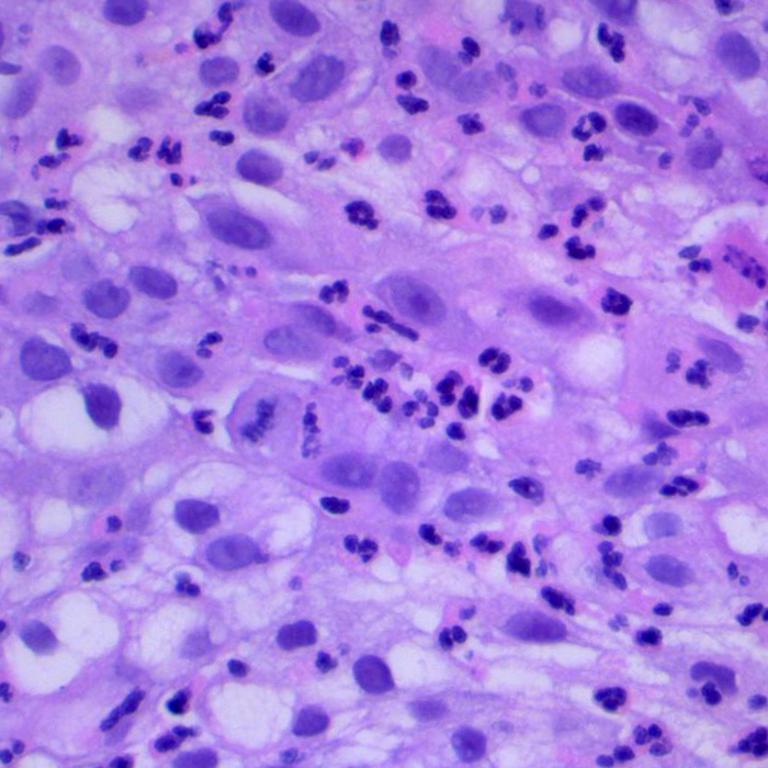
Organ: lung
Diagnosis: squamous carcinomas